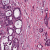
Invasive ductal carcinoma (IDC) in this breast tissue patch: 1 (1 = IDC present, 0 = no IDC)